Interaction volume radius: 10 \u00c5
Interaction volume height: 15 \u00c5
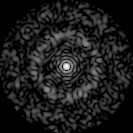
Disorder parameter: 0.8549